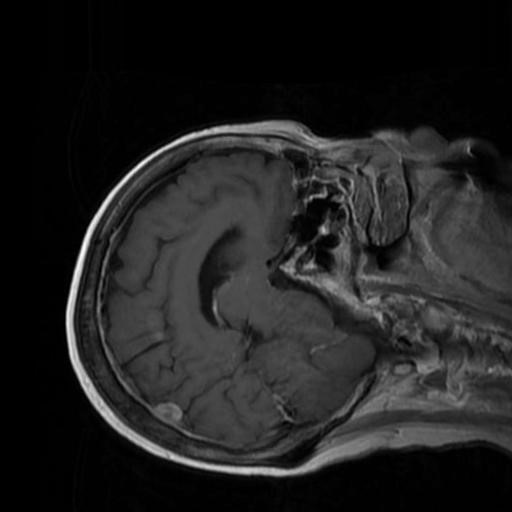
Label: brain_menin